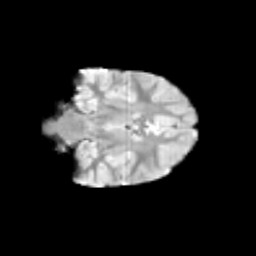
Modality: T2w
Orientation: coronal
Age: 9
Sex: female
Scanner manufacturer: siemens
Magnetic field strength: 3 T
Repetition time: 3.8 s
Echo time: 0.07 s